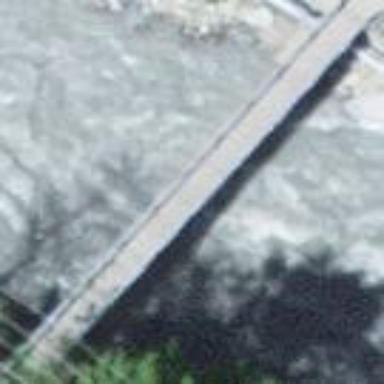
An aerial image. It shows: Cantilever beam bridge.